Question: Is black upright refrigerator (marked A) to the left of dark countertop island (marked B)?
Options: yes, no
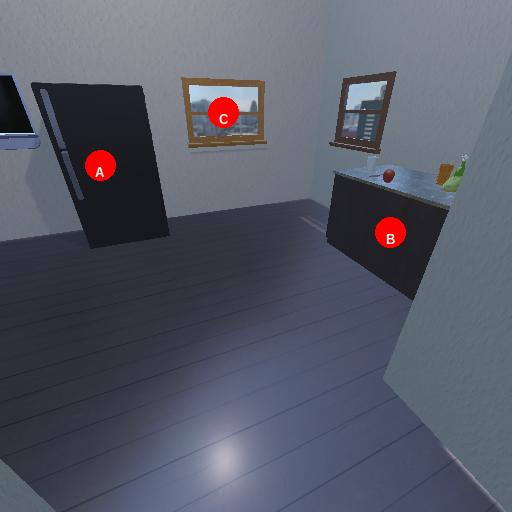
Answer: yes